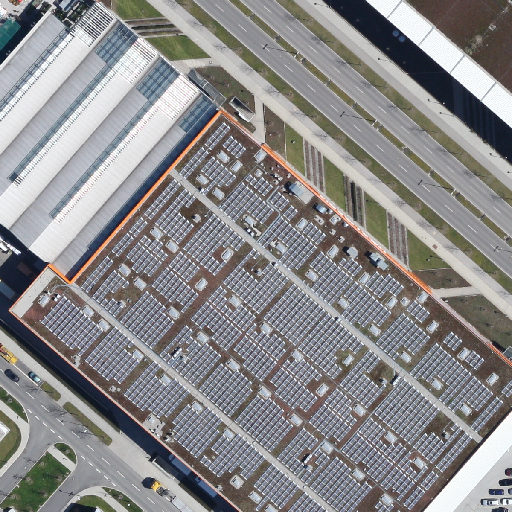
Referring expression: truck